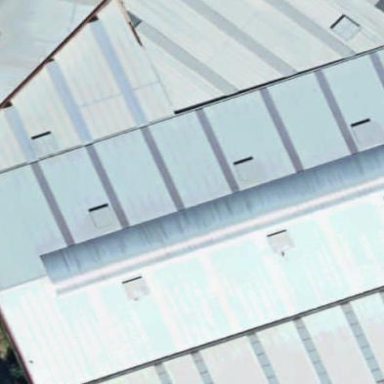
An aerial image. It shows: Warehouse building.